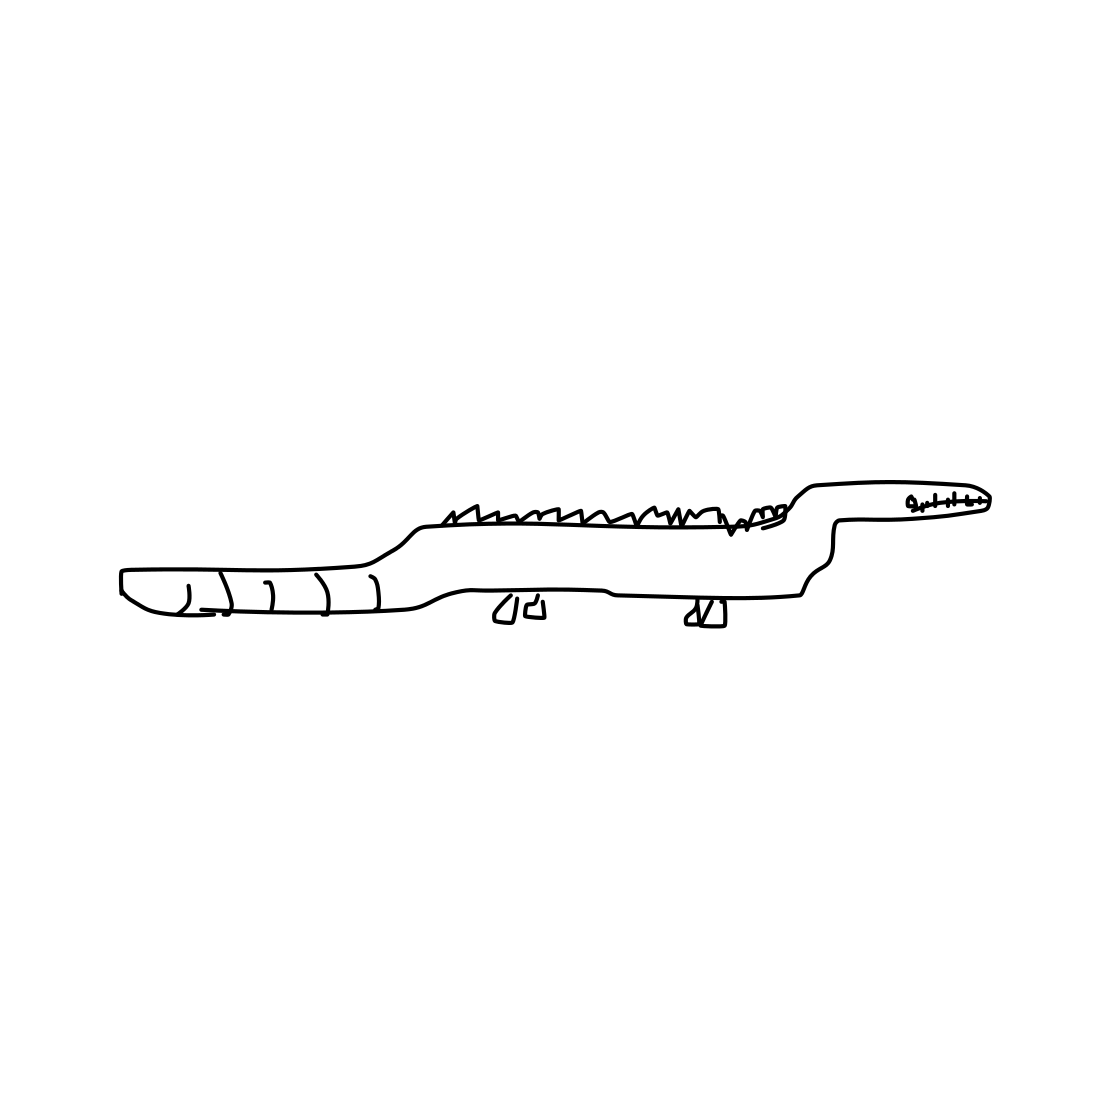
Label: crocodile